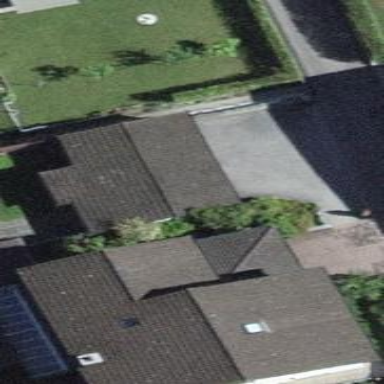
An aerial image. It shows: Garage.